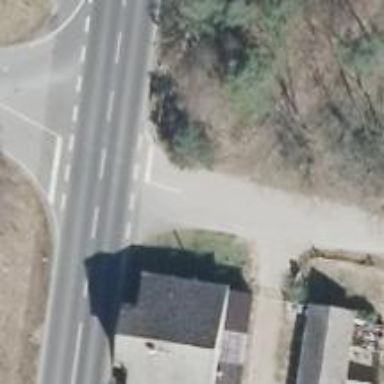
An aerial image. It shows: Road with stop sign.